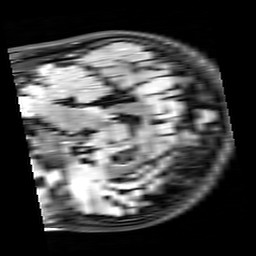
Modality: FLAIR
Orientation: sagittal
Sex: female
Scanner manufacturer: siemens
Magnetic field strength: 3 T
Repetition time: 10 s
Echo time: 0.09 s